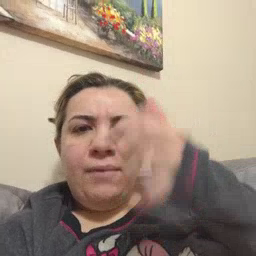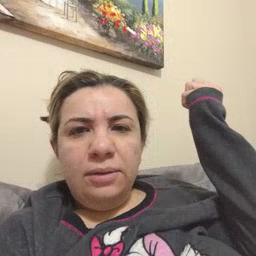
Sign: fast